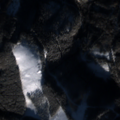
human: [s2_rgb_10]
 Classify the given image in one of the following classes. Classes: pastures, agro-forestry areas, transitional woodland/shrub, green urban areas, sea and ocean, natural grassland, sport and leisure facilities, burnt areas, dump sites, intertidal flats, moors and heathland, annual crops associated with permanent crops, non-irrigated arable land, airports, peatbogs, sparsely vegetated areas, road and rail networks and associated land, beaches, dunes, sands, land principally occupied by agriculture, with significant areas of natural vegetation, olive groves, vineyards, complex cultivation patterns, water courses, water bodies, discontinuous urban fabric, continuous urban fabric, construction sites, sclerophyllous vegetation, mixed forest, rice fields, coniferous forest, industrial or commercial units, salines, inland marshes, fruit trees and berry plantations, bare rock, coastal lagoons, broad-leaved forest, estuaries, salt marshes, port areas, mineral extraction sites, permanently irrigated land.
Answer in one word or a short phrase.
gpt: coniferous forest, natural grassland